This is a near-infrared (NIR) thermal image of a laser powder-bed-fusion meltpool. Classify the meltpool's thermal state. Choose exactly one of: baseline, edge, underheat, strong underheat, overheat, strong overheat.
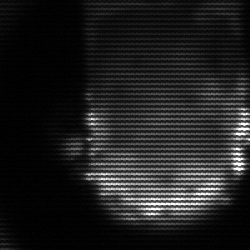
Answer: baseline